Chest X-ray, PA view. Patient: 34 years old, sex F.
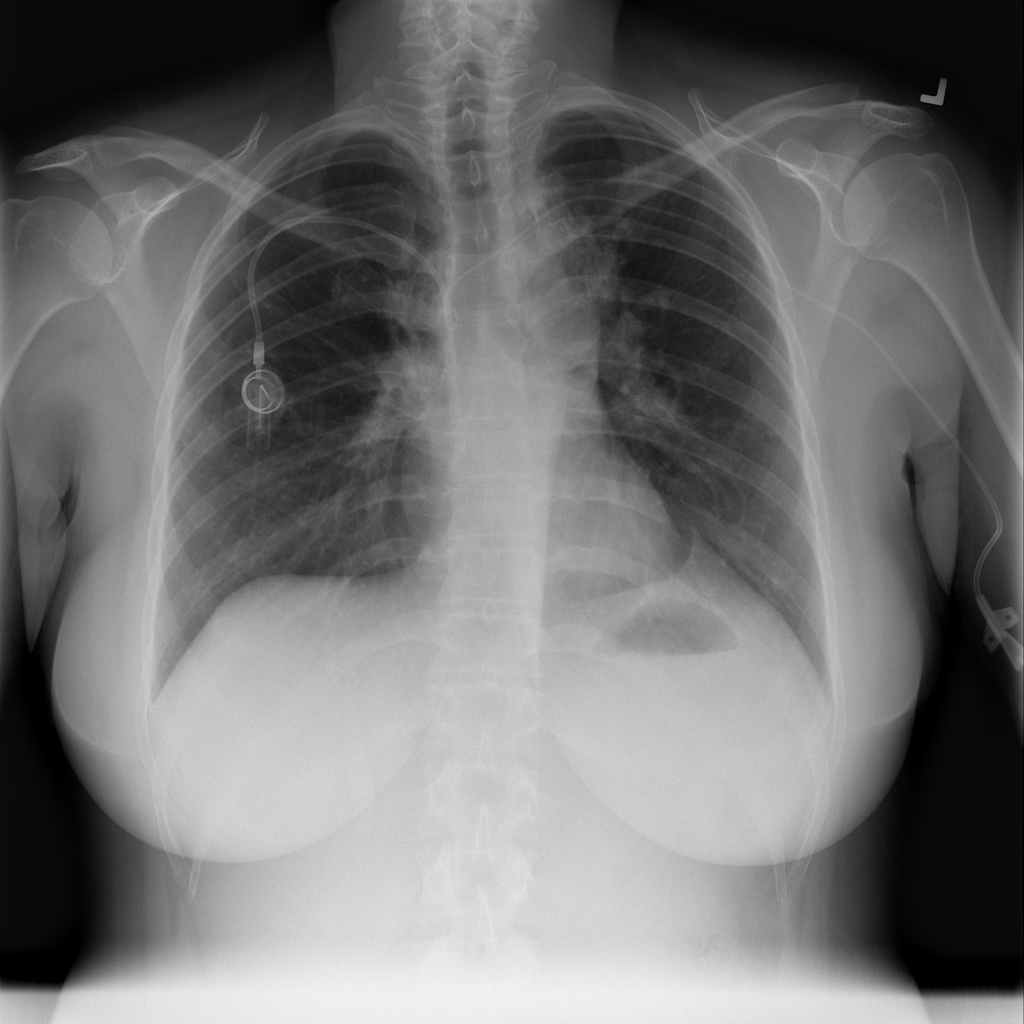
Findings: No Finding